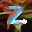
Label: 2